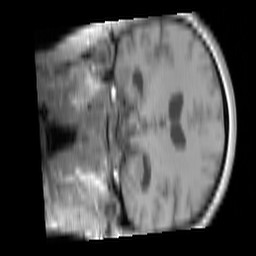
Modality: T1w
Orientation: coronal
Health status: ill
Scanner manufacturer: siemens
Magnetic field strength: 3 T
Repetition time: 0.4 s
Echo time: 0.00272 s